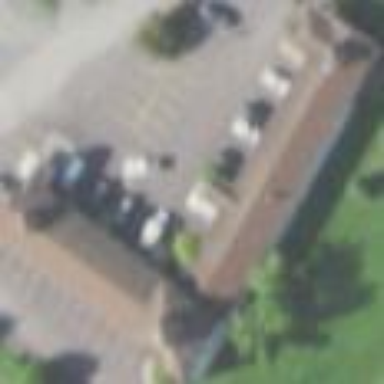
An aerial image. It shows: Hotel that is classified as motel for tourism.